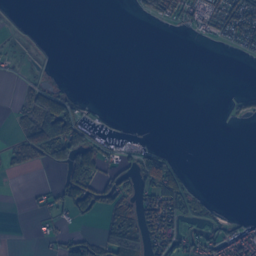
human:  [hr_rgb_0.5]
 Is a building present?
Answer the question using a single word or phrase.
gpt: yes

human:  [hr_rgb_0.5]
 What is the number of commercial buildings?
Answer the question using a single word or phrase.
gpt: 20

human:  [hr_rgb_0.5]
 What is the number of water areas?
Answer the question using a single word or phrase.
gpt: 25

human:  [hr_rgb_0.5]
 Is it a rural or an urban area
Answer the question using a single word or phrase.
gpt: urban

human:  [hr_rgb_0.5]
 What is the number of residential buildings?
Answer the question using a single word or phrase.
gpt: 721

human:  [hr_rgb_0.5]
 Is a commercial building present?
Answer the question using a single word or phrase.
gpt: yes

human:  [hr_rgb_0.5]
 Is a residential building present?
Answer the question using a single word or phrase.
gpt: yes

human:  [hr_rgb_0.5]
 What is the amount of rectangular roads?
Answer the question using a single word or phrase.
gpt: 0

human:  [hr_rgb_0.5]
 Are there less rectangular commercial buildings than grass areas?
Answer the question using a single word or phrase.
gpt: yes

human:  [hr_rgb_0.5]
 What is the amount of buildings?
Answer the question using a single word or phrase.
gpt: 750

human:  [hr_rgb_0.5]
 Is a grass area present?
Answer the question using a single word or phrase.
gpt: yes

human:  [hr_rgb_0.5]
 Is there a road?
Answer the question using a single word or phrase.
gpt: yes

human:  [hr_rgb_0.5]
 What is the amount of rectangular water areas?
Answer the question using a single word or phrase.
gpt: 6

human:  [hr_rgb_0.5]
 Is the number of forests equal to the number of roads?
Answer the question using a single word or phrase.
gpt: no

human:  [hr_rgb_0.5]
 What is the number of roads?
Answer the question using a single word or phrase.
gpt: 364

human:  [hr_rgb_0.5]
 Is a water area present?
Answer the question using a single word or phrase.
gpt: yes

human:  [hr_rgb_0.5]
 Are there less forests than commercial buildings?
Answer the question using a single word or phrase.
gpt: no

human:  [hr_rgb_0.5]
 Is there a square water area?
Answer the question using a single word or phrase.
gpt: yes

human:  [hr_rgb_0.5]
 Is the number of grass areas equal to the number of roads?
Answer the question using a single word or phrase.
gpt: no

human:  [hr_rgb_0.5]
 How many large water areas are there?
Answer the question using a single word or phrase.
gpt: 15

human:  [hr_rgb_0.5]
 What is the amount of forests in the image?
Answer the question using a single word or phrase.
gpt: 173

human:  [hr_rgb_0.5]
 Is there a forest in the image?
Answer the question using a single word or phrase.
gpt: yes

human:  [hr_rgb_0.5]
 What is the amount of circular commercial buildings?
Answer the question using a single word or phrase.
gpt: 0

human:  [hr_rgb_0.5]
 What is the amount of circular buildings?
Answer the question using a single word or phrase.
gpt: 2

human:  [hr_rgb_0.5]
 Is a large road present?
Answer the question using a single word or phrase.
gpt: no

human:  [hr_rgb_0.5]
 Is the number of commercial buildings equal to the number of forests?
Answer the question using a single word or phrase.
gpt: no

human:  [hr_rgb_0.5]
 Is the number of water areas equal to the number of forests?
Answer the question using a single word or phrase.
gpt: no

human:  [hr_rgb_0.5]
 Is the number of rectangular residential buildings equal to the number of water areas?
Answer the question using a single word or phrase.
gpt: no

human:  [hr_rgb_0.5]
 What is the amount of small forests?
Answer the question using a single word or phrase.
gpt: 56

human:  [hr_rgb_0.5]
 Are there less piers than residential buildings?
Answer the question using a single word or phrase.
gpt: yes

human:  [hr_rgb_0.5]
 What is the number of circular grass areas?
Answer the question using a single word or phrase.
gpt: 0

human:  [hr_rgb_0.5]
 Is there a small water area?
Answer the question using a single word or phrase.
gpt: yes

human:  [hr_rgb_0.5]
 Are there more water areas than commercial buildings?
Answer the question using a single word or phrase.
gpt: yes

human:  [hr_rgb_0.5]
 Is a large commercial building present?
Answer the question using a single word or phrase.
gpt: no

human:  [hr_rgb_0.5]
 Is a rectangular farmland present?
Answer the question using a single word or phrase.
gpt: no

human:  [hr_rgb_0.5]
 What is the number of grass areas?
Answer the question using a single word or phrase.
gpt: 155

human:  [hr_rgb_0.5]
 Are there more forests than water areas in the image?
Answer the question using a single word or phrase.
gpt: yes

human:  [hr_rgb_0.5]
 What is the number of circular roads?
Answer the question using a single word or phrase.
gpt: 0

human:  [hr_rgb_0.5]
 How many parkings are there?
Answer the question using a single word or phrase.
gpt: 7

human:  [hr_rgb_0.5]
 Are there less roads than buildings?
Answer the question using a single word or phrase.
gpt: yes

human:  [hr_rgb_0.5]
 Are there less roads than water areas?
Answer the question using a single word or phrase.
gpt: no

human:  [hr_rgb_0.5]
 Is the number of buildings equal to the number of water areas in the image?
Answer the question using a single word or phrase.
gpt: no

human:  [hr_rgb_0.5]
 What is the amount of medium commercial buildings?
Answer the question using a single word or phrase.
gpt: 421

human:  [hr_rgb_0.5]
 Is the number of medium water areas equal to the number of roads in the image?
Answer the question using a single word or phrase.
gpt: no

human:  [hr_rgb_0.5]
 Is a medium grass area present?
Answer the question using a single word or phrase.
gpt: yes

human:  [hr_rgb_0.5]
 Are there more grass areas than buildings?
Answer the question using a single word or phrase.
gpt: no

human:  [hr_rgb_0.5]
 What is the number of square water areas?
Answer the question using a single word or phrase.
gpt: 3

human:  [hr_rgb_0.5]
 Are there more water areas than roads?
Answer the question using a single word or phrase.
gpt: no

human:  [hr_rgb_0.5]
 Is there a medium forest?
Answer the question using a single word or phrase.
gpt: yes

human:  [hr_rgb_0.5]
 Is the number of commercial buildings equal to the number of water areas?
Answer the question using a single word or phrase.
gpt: no

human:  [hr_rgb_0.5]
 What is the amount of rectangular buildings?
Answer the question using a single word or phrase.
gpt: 417

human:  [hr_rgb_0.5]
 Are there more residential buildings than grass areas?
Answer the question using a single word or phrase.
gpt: yes

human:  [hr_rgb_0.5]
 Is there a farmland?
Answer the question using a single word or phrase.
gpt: yes

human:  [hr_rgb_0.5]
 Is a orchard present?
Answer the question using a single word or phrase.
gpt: yes

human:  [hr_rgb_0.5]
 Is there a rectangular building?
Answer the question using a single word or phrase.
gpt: yes

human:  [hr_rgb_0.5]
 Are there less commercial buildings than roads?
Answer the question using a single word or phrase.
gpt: yes

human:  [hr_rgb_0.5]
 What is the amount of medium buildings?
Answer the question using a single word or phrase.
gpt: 1

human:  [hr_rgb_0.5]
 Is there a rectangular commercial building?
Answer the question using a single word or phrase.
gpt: yes

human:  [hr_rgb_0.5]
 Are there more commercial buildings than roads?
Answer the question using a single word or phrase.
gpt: no

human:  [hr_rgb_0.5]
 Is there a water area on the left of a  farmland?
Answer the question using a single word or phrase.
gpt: yes

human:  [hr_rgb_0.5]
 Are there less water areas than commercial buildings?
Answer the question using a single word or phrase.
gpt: no

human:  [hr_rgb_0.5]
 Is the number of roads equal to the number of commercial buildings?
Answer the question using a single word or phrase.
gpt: no

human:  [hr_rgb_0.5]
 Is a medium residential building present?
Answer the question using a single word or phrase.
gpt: no

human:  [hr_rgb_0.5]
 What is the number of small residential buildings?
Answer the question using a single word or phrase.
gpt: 721